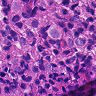
Metastatic tissue present: yes